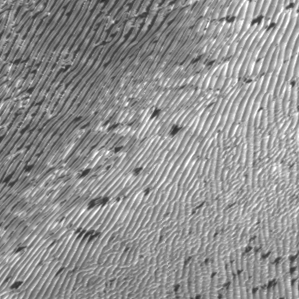
Label: frost